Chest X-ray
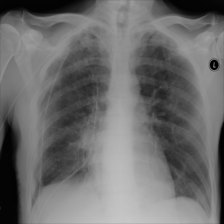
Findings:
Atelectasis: negative
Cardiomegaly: negative
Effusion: positive
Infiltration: negative
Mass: negative
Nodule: negative
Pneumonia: negative
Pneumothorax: positive
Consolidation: negative
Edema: negative
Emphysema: negative
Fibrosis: positive
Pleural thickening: negative
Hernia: negative